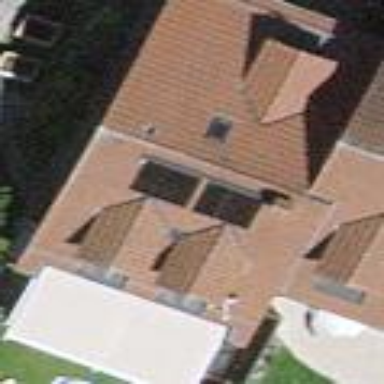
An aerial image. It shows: Gabled house with the roof oriented across.